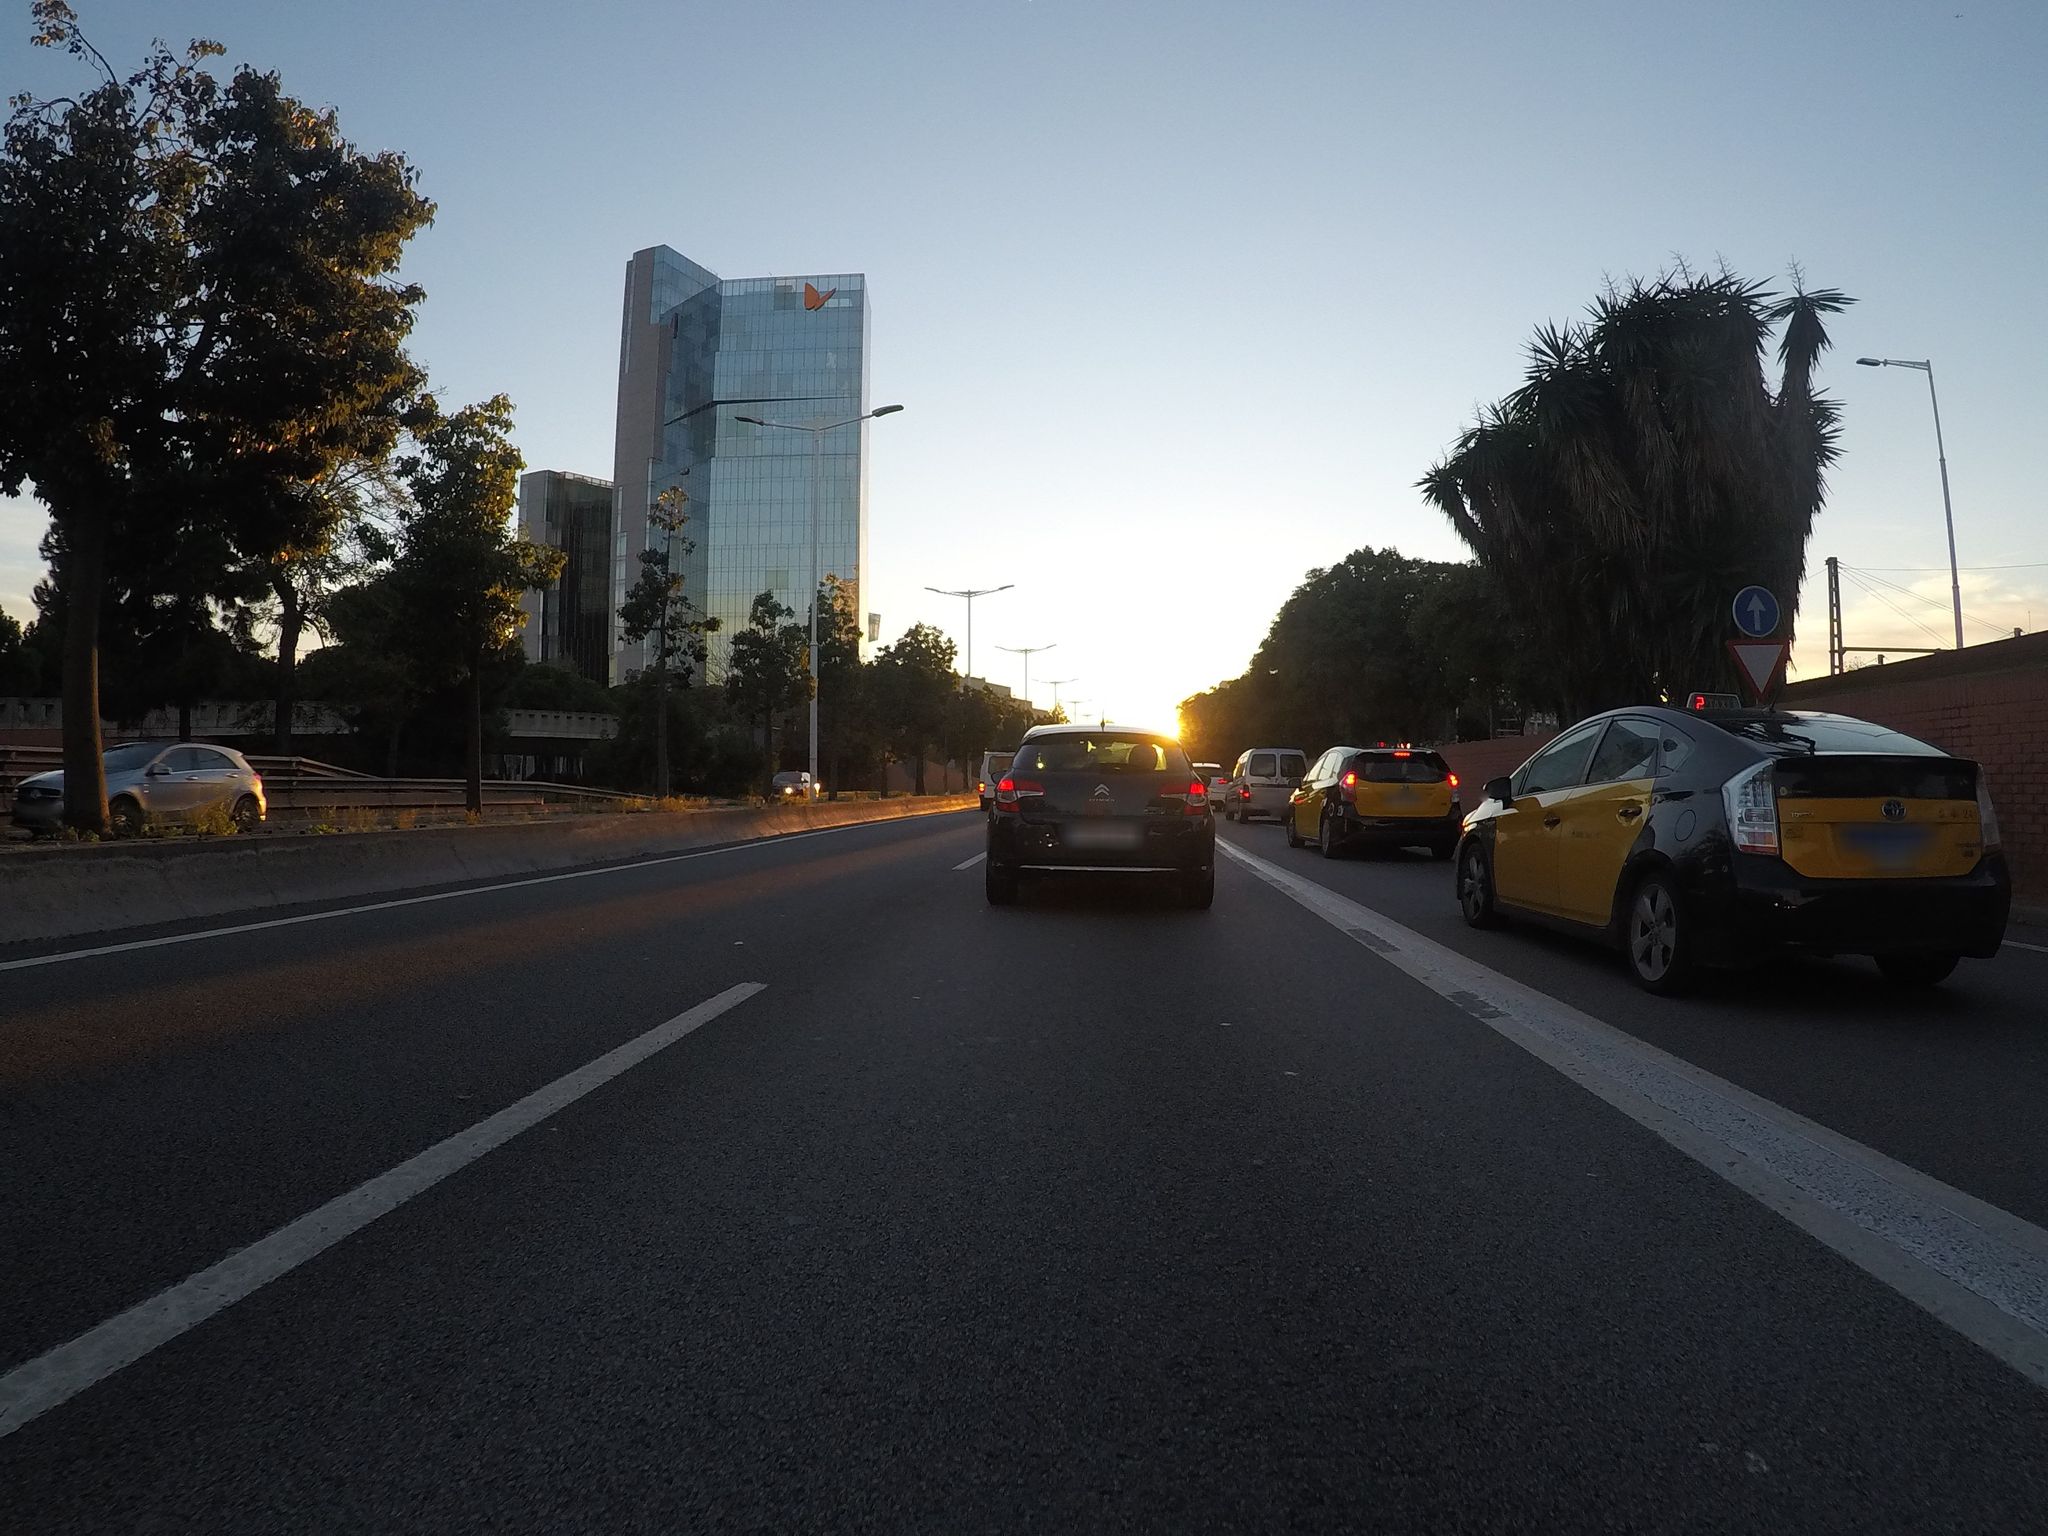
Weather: clear
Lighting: dusk/dawn
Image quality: good
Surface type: driving surface
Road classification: trunk
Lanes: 2
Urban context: urban centre
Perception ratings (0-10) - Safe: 3.91, Lively: 9.4, Beautiful: 3.45, Boring: 0.48, Depressing: 3.62, Wealthy: 7.2